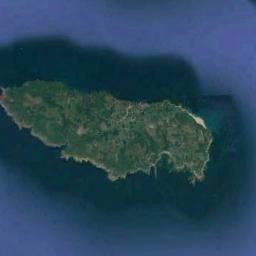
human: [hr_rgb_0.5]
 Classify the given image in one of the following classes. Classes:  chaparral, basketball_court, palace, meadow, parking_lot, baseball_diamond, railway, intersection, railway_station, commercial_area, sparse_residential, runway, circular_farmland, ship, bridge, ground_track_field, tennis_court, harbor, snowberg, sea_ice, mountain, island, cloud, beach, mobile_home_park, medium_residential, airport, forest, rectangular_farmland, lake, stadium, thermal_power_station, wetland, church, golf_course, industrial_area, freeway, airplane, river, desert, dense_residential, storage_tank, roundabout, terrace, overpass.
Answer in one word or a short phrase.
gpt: island